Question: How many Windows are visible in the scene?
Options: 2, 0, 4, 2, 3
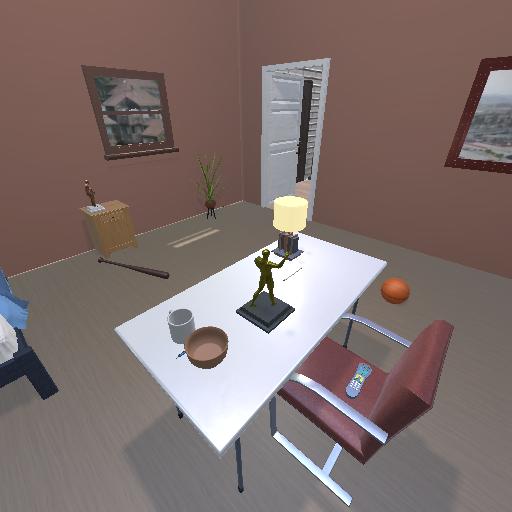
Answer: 2